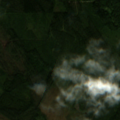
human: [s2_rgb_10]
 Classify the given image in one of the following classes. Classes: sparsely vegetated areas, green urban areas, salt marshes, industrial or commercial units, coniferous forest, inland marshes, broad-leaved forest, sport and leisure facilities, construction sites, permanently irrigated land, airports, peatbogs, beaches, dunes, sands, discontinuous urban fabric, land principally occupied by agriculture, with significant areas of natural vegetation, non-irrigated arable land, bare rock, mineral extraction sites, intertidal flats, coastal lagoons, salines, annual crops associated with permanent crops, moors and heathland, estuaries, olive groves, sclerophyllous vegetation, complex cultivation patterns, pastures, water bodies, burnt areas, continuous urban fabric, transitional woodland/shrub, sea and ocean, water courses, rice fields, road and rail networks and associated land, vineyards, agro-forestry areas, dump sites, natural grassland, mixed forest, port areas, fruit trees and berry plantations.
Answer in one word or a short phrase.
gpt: coniferous forest, mixed forest